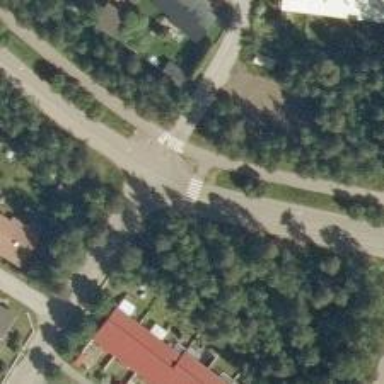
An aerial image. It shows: Uncontrolled crossing on the road.